Interaction volume radius: 10 \u00c5
Interaction volume height: 20 \u00c5
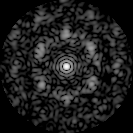
Disorder parameter: 0.6934